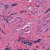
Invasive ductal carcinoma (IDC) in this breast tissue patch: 1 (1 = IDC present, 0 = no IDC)